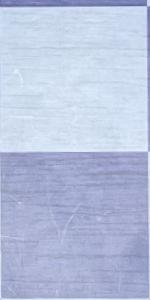
Label: Empty